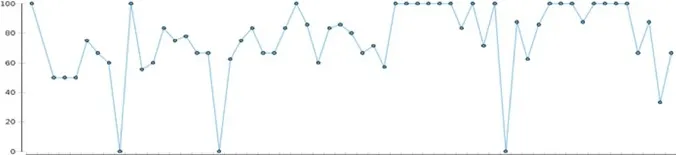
Documented systolic blood pressure.
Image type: pathology (immunostaining)